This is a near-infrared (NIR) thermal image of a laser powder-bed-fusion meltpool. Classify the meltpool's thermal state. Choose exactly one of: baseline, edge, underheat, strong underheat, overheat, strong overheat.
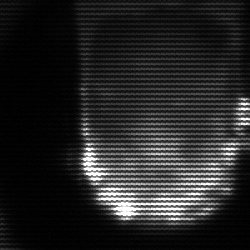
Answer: baseline